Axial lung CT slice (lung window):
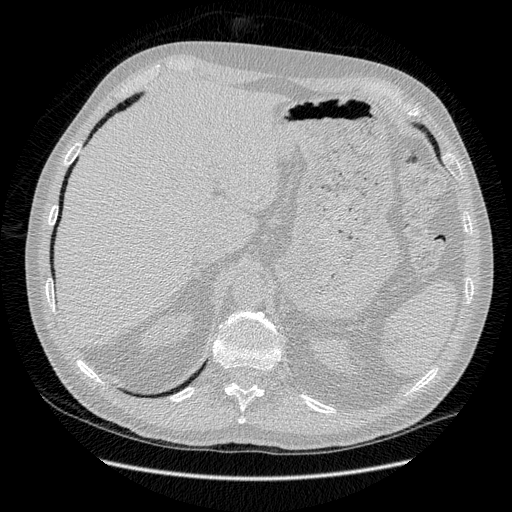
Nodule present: no